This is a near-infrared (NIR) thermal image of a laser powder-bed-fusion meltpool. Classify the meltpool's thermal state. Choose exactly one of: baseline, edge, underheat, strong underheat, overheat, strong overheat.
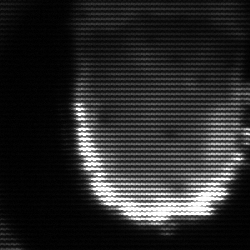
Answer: baseline